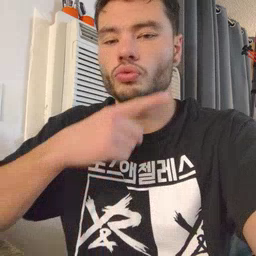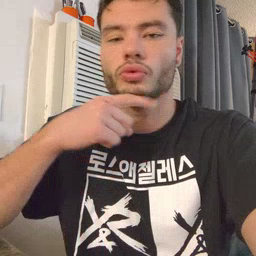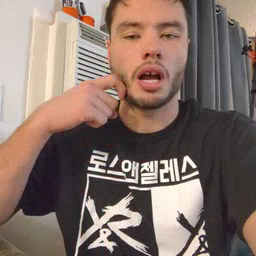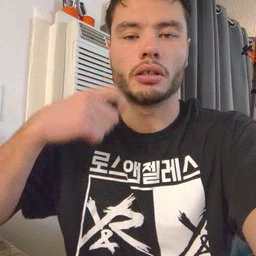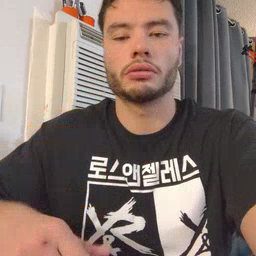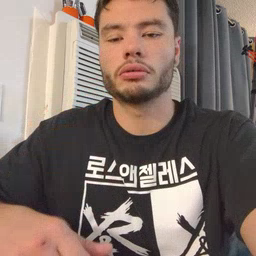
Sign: dry